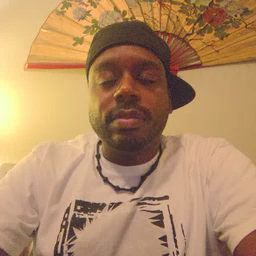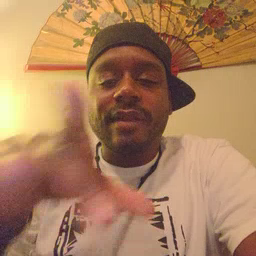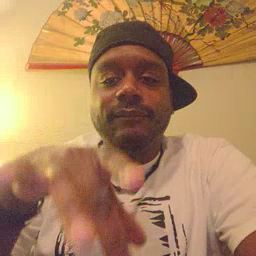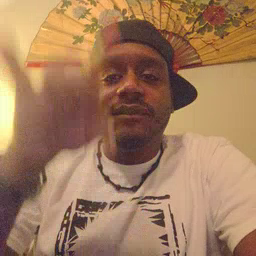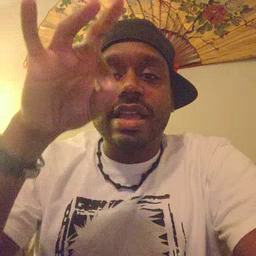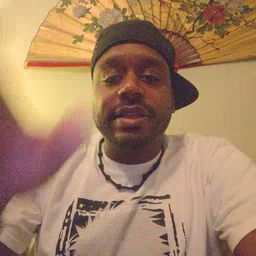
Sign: find